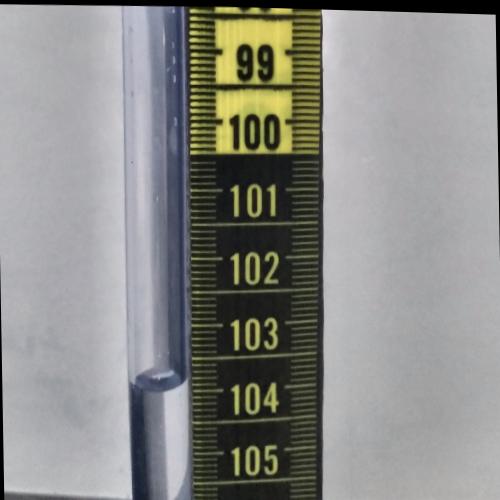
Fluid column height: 103.8 cm